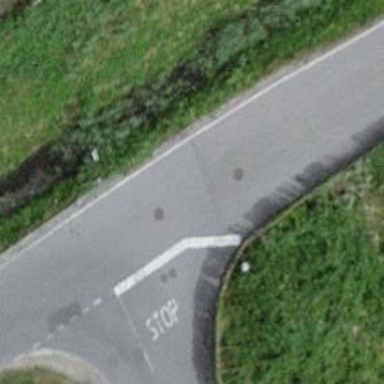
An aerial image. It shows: Bollard barrier.